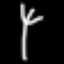
Label: fork